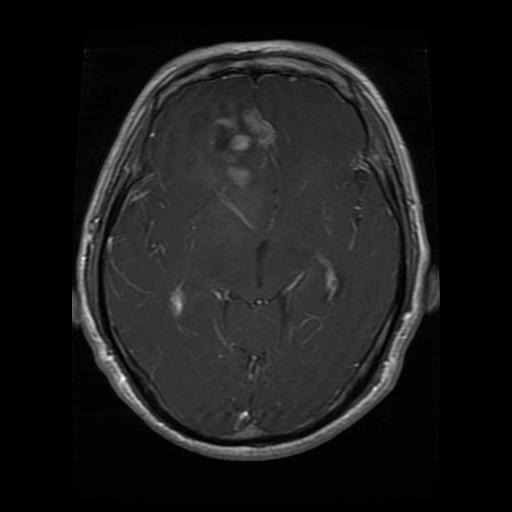
Label: glioma